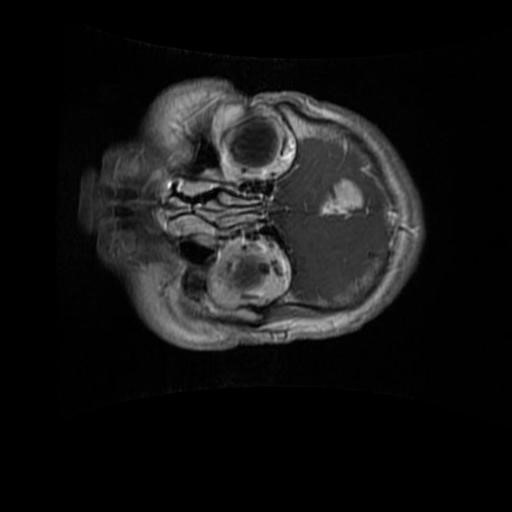
Label: brain_glioma